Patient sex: M
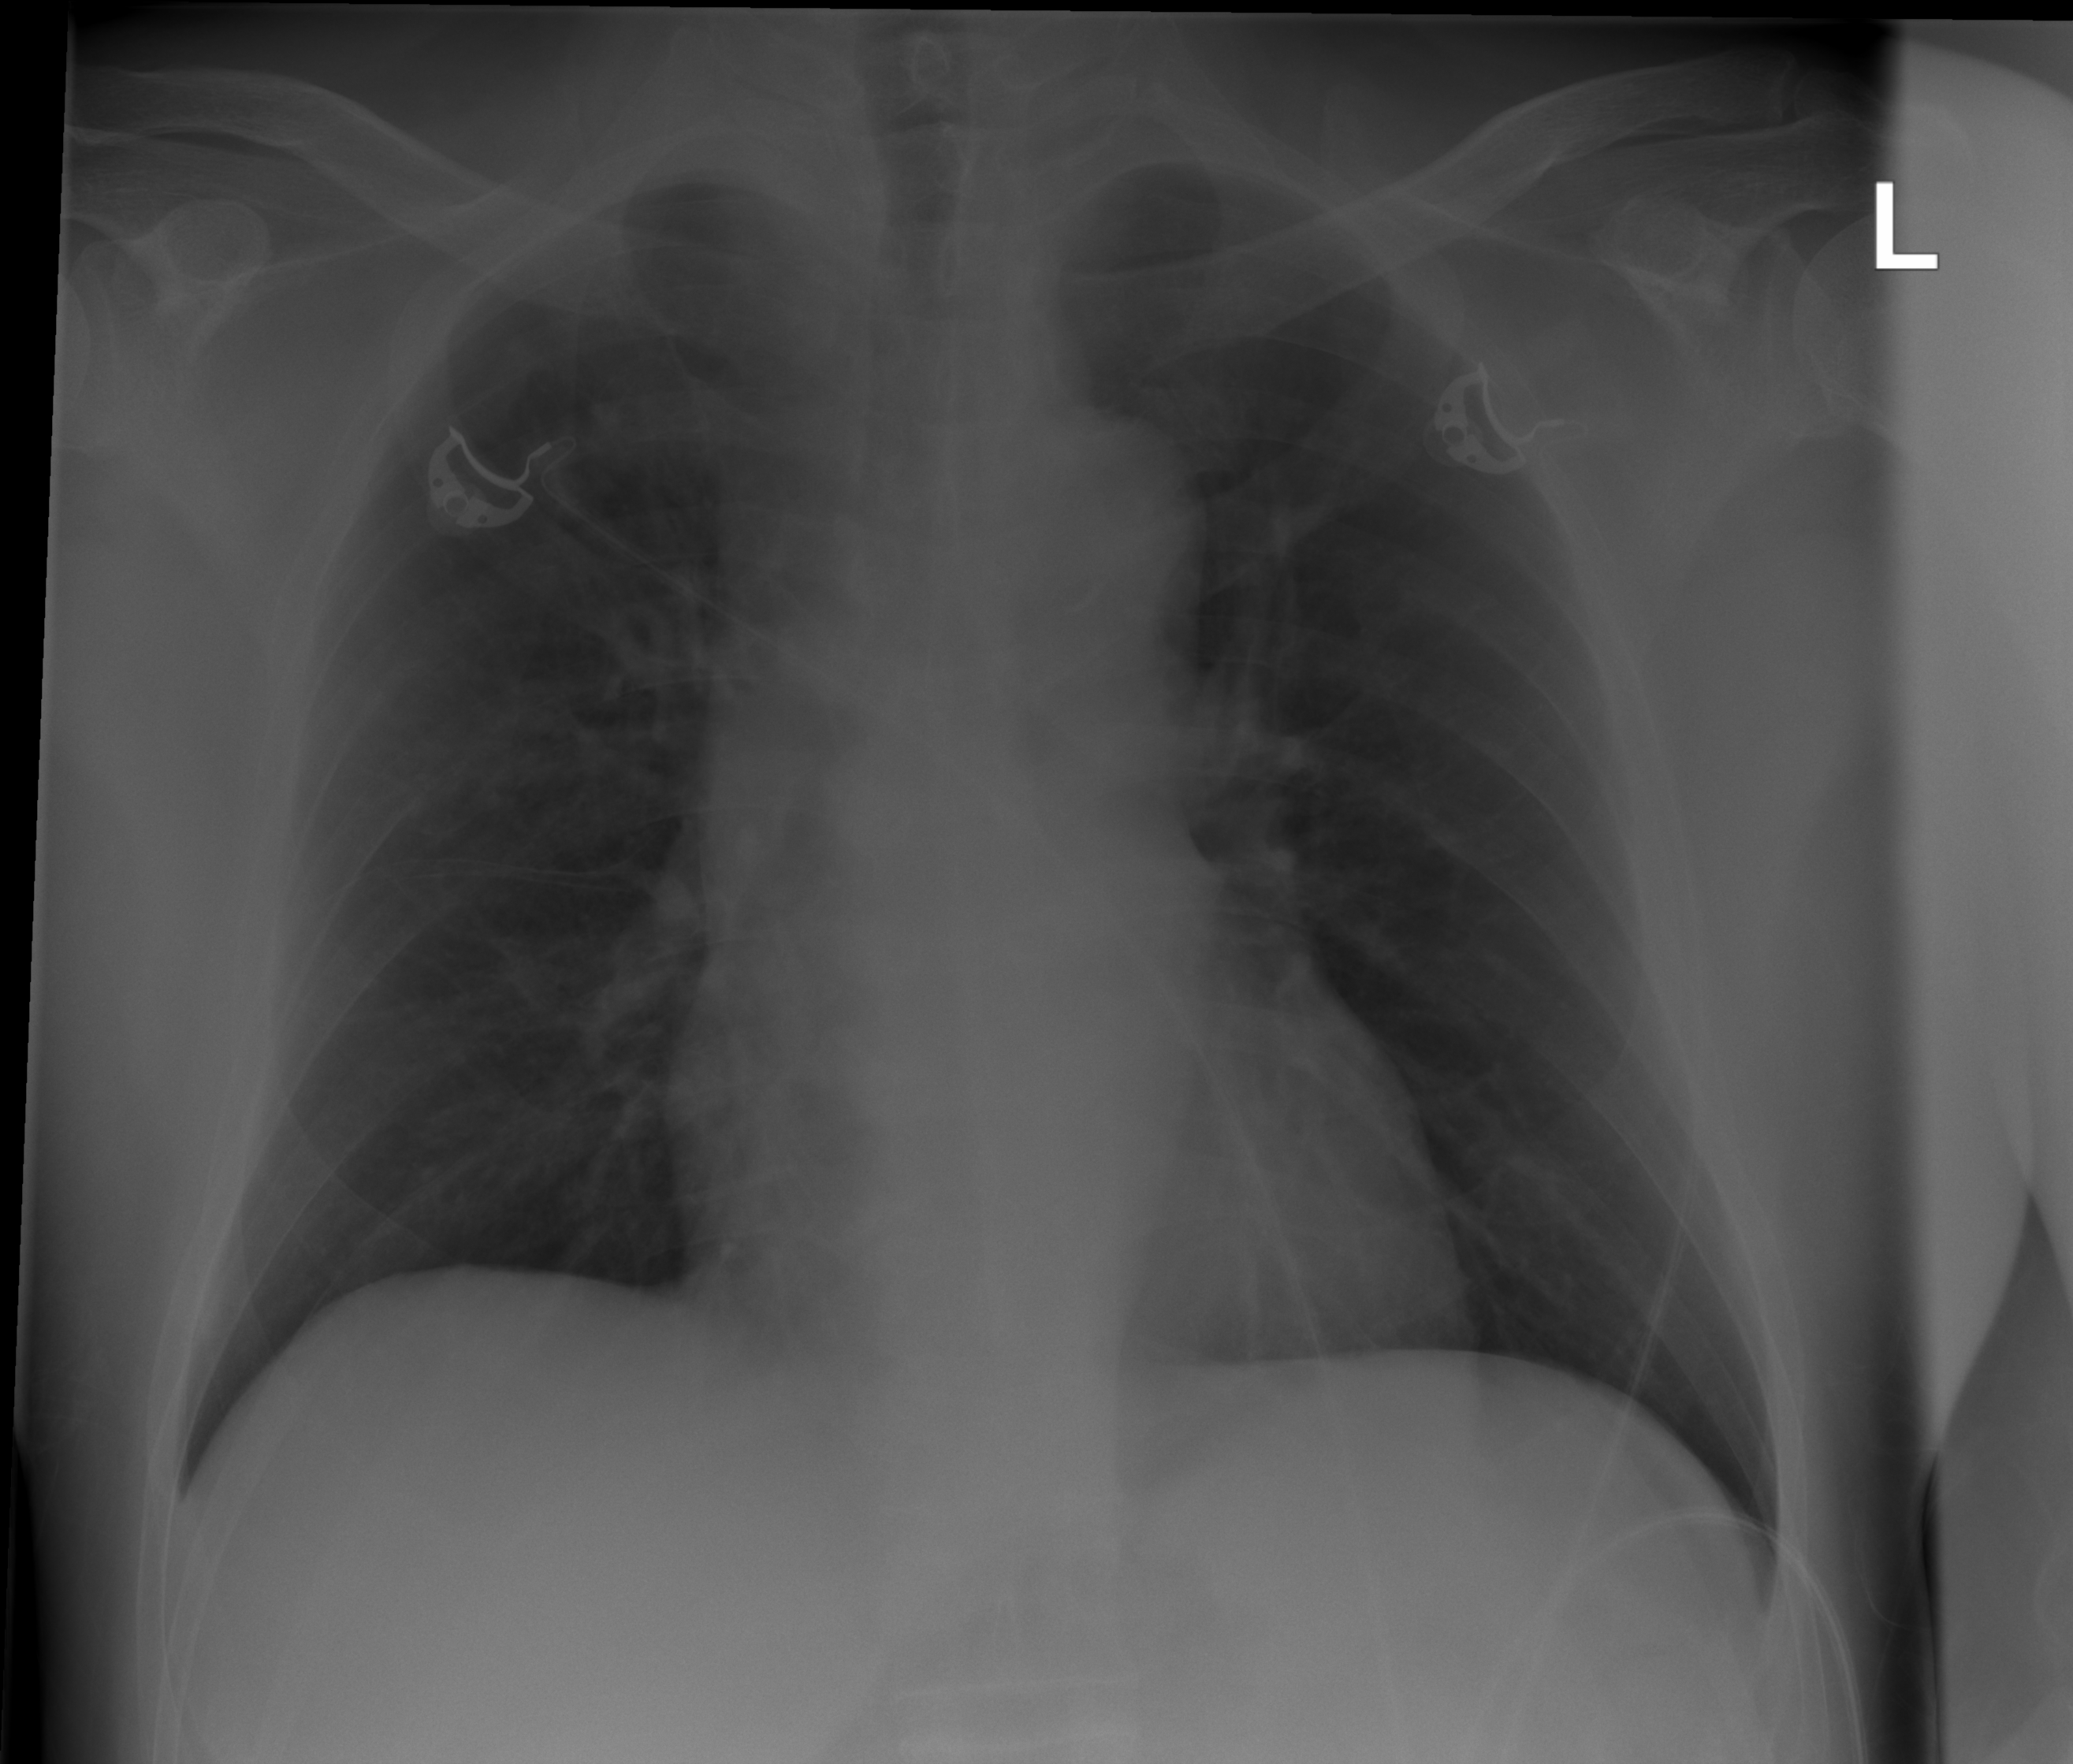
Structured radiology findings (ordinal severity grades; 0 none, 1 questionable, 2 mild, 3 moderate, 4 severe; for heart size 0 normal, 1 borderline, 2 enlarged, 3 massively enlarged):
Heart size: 0
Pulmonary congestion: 0
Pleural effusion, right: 1
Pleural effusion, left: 0
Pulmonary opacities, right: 0
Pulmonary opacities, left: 0
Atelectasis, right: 0
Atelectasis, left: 0